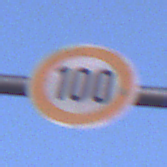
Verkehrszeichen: Geschwindigkeit100
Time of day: SunriseSunset
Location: Outdoor (Nature)
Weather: Clear
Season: NotSpecified
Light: Natural